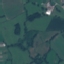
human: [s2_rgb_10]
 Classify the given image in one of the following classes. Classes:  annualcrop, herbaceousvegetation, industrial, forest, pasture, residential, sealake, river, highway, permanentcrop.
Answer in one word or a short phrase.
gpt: Pasture